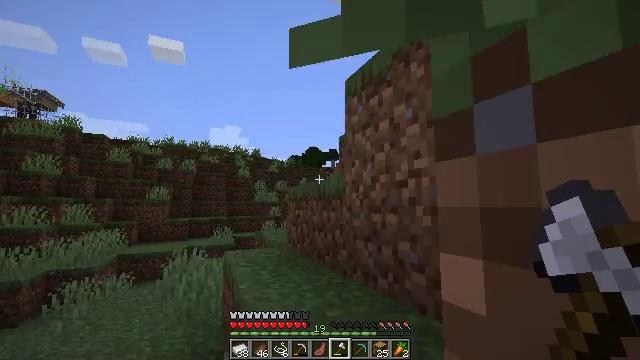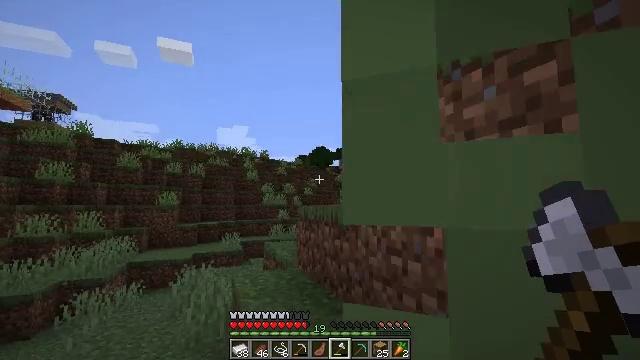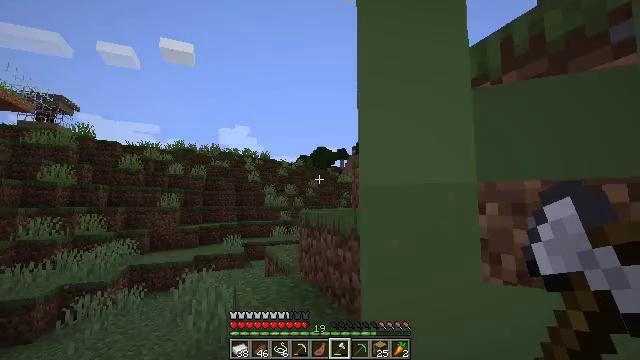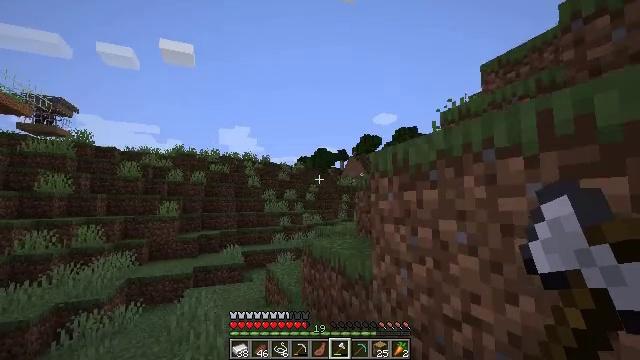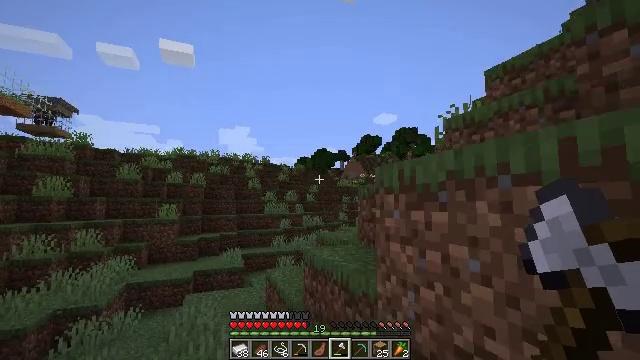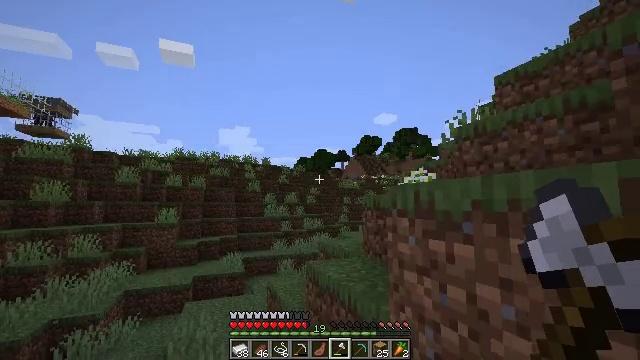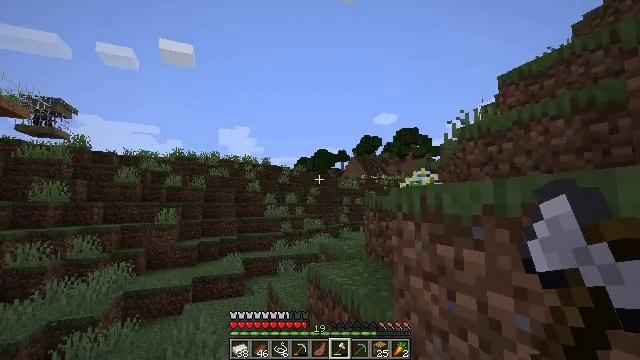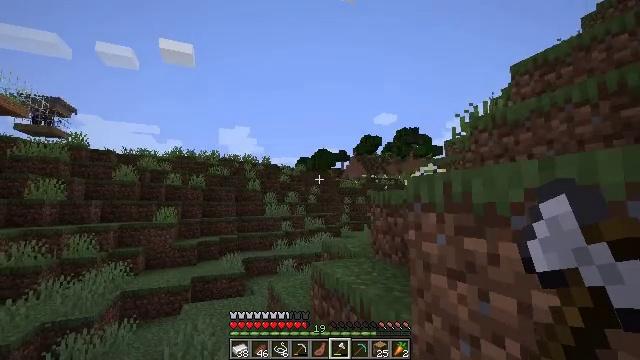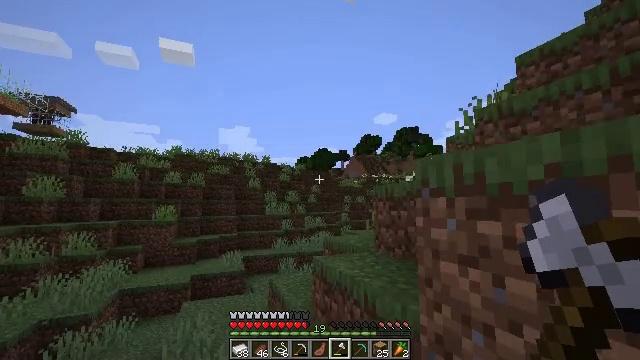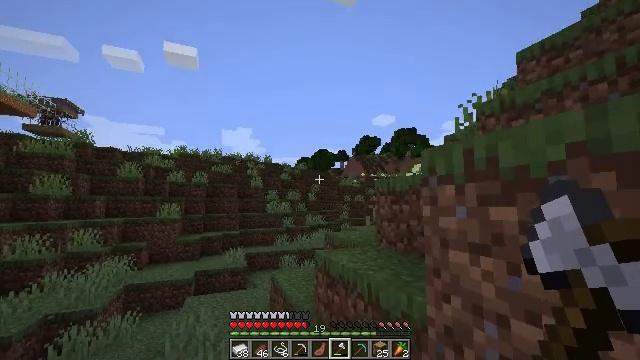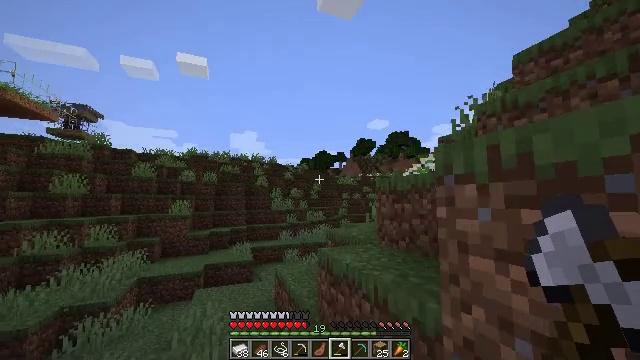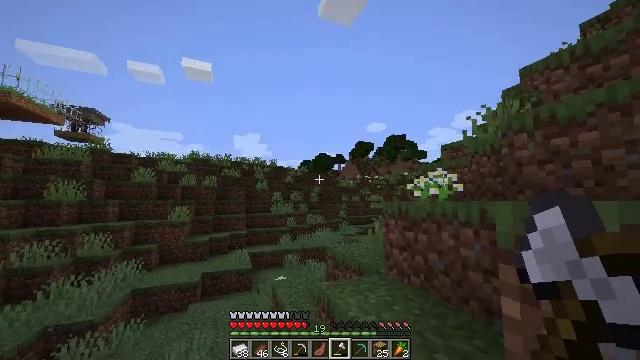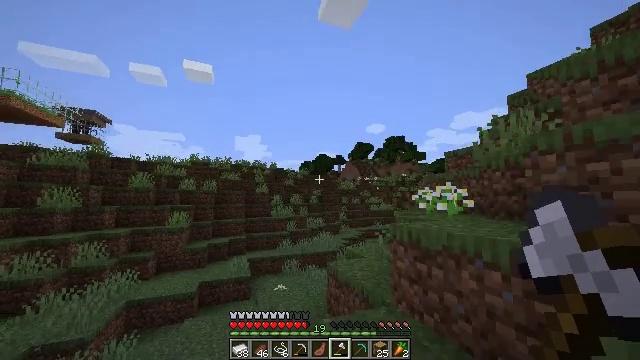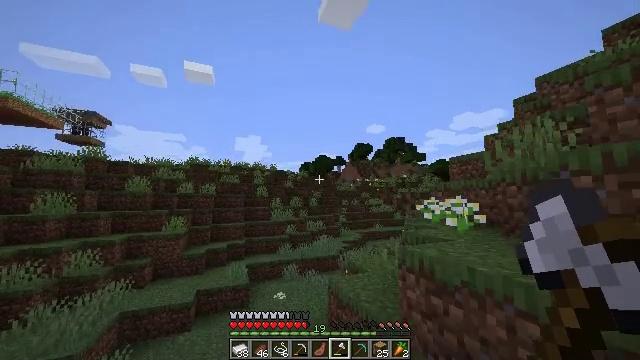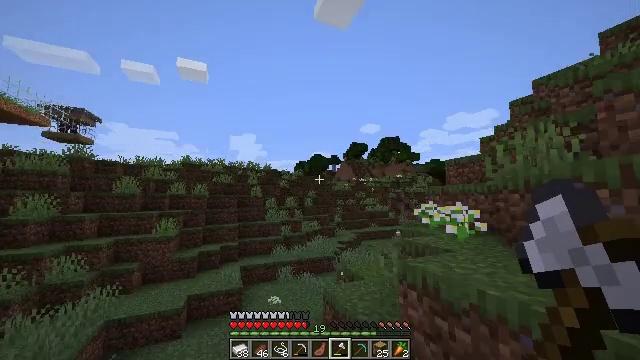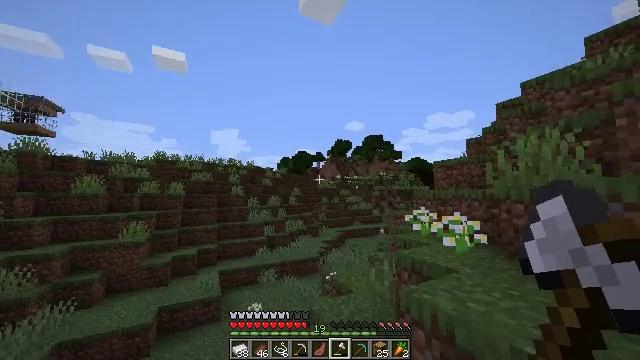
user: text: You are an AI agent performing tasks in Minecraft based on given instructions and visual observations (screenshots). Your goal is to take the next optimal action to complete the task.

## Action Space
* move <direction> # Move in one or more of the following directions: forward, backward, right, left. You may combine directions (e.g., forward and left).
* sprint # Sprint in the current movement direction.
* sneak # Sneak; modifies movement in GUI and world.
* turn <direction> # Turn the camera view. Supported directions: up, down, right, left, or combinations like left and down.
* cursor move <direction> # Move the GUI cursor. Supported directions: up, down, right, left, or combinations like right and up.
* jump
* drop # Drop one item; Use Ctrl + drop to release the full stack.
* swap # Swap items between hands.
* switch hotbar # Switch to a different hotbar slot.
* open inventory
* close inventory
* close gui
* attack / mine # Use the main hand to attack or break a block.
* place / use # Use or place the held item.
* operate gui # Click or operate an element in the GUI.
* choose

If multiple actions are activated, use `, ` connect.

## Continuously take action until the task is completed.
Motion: motion action
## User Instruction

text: Combat the sheep.
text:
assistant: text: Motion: move forward, sprint, turn left, jump
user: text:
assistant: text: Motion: move forward, sprint, jump
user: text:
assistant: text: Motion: move forward, sprint, jump
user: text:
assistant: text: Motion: move forward, jump
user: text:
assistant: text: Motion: move forward, jump
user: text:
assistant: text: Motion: move forward, jump
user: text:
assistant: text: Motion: move forward, jump
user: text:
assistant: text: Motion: move forward, sprint, jump
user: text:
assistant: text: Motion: move forward, sprint, jump
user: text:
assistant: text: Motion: move forward, sprint, jump
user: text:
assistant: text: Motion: move forward, sprint, jump
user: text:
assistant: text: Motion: move forward, jump
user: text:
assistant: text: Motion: move forward, jump
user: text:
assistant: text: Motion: move forward, turn right, jump
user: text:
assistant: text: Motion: move forward, sprint, turn right, jump
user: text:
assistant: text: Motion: move forward, sprint, turn right and down, jump
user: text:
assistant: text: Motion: move forward, sprint, turn right and down, jump
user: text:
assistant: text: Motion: move forward, sprint, turn right and down, jump
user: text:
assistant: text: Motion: move forward, turn right and down, jump
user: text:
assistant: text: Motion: move forward, turn right and down, jump
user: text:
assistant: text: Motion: move forward, turn right and down, jump
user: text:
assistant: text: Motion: move forward, turn right and down, jump
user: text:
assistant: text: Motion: move forward, sprint, turn right and down, jump
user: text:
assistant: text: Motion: move forward, sprint, turn right and down, jump
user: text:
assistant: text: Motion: move forward, sprint, turn right and down, jump
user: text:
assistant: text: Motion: move forward, sprint, turn right and down, jump
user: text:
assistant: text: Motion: move forward, turn right, jump
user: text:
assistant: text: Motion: move forward, turn right, jump
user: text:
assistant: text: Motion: move forward, turn right, jump
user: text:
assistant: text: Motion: move forward, turn right, jump